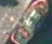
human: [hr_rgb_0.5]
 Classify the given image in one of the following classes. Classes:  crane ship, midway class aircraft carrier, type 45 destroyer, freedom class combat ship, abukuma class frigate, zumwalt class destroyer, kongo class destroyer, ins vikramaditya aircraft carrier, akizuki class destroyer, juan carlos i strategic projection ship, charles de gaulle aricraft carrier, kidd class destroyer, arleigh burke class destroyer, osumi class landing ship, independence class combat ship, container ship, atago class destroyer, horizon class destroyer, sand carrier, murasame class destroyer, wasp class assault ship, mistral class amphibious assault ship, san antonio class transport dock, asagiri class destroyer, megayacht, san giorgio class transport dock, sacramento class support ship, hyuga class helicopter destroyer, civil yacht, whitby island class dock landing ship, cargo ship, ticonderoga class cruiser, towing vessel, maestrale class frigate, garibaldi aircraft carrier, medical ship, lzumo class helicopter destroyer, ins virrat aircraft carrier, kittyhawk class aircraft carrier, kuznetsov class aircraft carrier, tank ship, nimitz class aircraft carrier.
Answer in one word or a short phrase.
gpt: Towing vessel